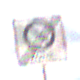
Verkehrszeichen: EndeEingeschraenktesHalteverbotZone
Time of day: MorningAfternoon
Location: Outdoor (Suburban)
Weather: PartlyCloudy
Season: NotSpecified
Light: Natural